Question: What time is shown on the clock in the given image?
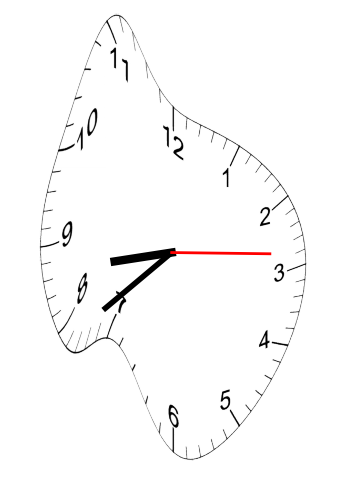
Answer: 08:38:14